Breast ultrasound image
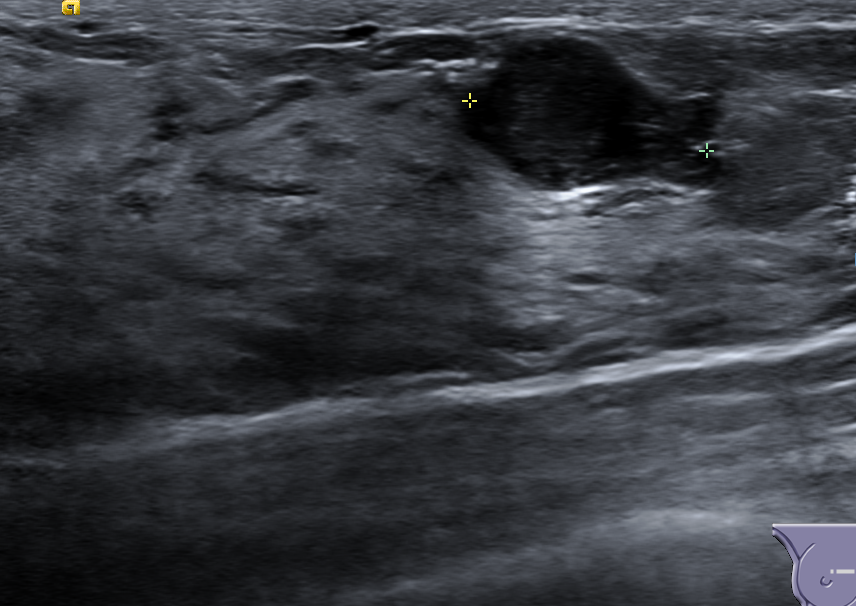
Diagnosis: benign